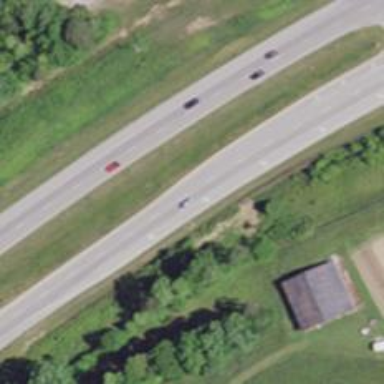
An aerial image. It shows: Trunk highway with expressway features.